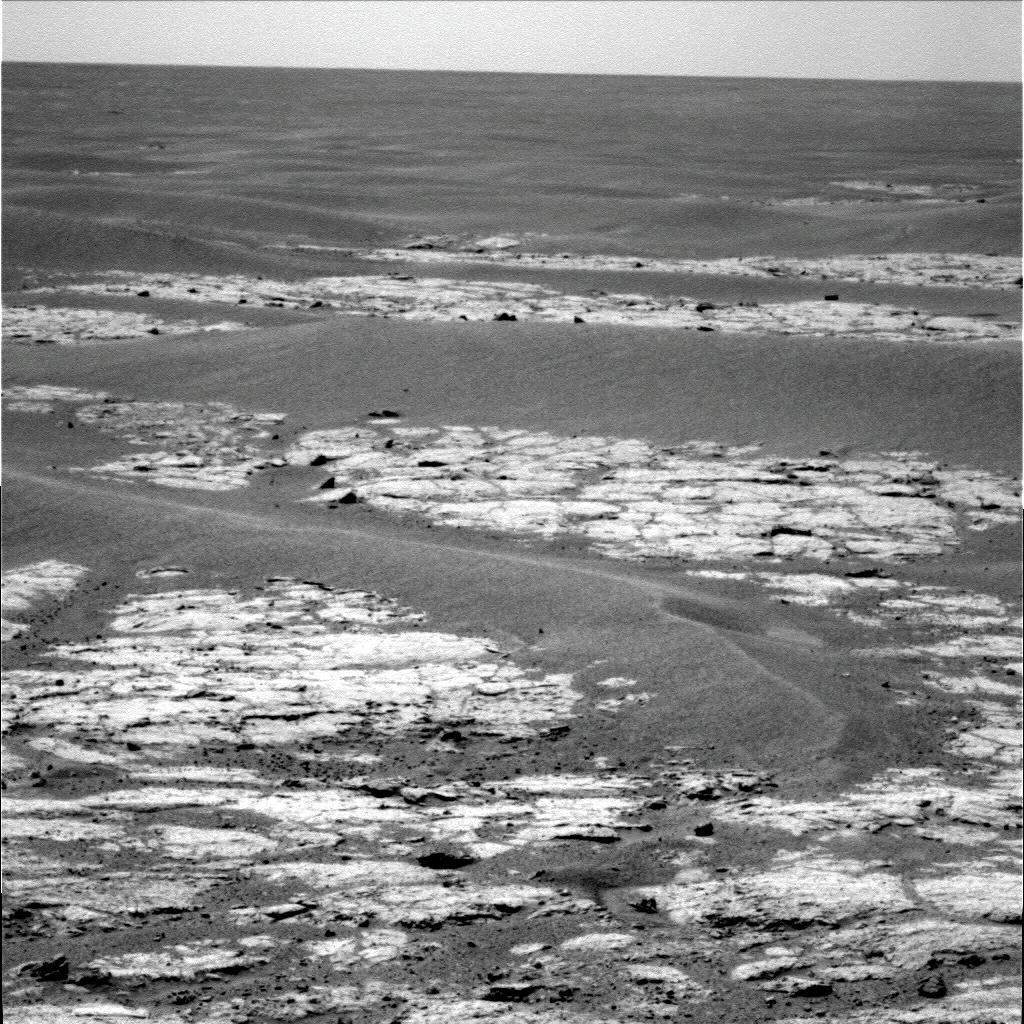
Terrain classes present: Bedrock, Gravel / Sand / Soil, Sky / Distant Mountains